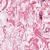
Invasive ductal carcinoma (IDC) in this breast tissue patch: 0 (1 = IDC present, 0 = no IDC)